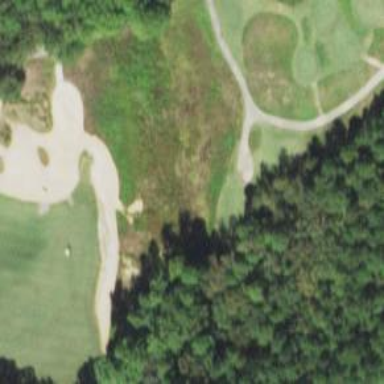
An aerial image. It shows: Golf cartpath that is also road path.